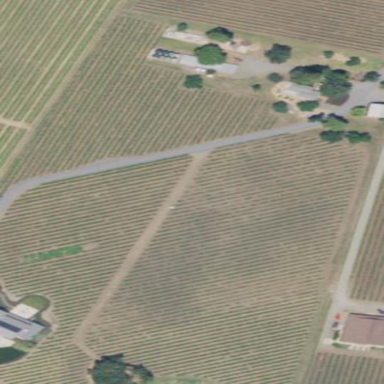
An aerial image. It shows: Vineyard where grapes are grown.